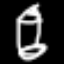
Label: pencil